Question: I am trying to add an action to a menu to the header (titles) of a TableViewer.
This is the code that I am using now:
'''
viewer = new TableViewer(parent, SWT.MULTI | SWT.H_SCROLL | SWT.V_SCROLL
| SWT.FULL_SELECTION | SWT.BORDER);
//...
MenuManager manager = new MenuManager();
viewer.getControl().setMenu(manager.createContextMenu(viewer.getControl()));
manager.add(new Action("MENU ITEM TEXT") {
@Override
public void run() {
// get the current selection of the tableviewer
IStructuredSelection selection = (IStructuredSelection) viewer.getSelection();
// do something
if (selection.getFirstElement() instanceof MyObject)
return;
System.out.println("OK: "+selection.getFirstElement().getClass().getName());
}
});
'''
And this is how it looks:

Because for the other rows I will need to use a different menu.
I have tryied to find a way of adding the action only to the top row (the titles row), but with no success so far.
So how can I add the menu only for the header?
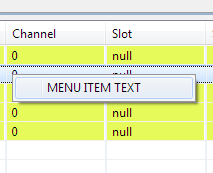
Answer: You add a 'MouseListener' to the table, and you check for the following things:
1. Clicked button is mouse right-click.
2. The pointer of the event is located within the bounds of your table item (i.e. your first TableItem - you will use table.getItem(Point)).
If these conditions are met, you open the menu at mouse location.